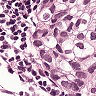
Metastatic tissue present: yes